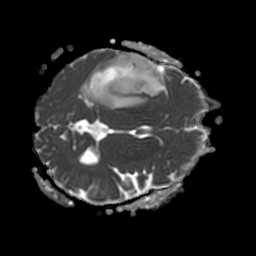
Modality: ADC
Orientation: axial
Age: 43
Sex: male
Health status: ill
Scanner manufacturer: philips
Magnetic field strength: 3 T
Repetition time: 3.8 s
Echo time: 0.09 s